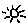
Label: sun